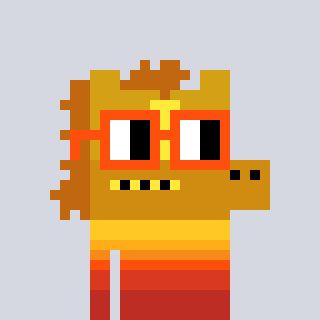
a pixel art character with square orange glasses, a yellow horse-shaped head and a cold-colored body on a cool background